Question: I have referred this <URL> link to implement simple cluster in my application
Now I want to disable the cluster 'onclick'

In my screen when I click 3 my info window is showing but I don't want to show infowindow; instead of that, I need to zoom the map.
I have tried
'''
mClusterManager.onInfoWindowClick(null);
mClusterManager.setOnClusterClickListener(null);
mClusterManager.setOnClusterInfoWindowClickListener(null);
mClusterManager.setOnClusterItemClickListener(null);
mClusterManager.setOnClusterItemInfoWindowClickListener(null);
// render.setMarkersToCluster(false);
render.setOnClusterClickListener(null);
render.setOnClusterInfoWindowClickListener(null);
render.setOnClusterItemClickListener(null);
render.setOnClusterItemInfoWindowClickListener(null);
'''
These tries are not at all working; please give me some idea of what to do.
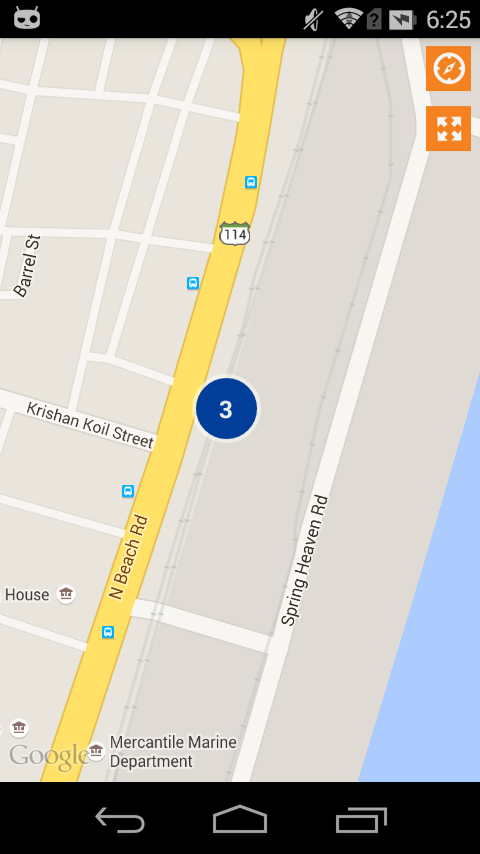
Answer: So as we discuss above:
You can use 'hideInfoWindow()' method
Set Renderer from cluster manager as following:
'''
mClusterManager.setRenderer(myClusterRenderer);
'''
Get the marker and hide it as following:
'''
@Override
public void onClusterItemInfoWindowClick(final myPOI item) {
myClusterRenderer.getMarker(item).hideInfoWindow();
}
'''